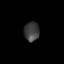
Tissue: lung
Cell type: Others
Senescence score: 0.2261
Nuclear area (px): 289
Mean DAPI intensity: 62.291